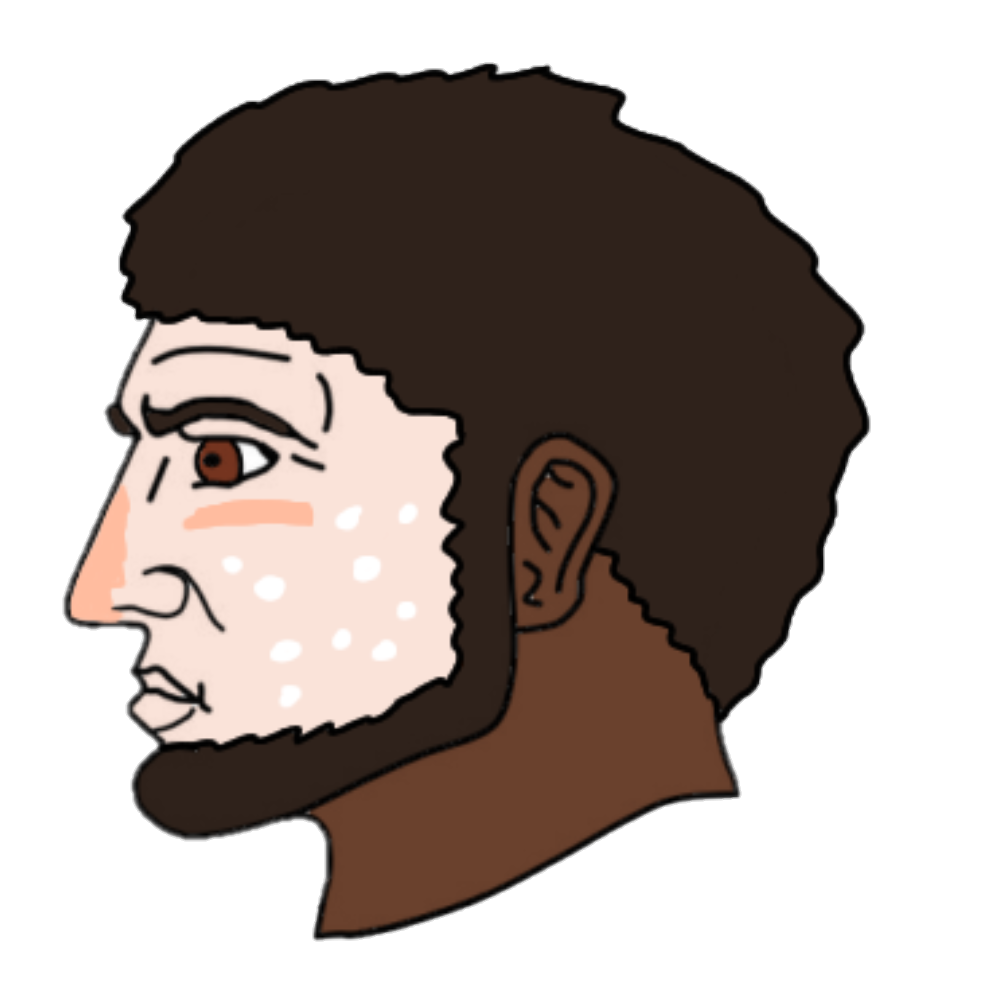
Label: 4_Yes_Chad